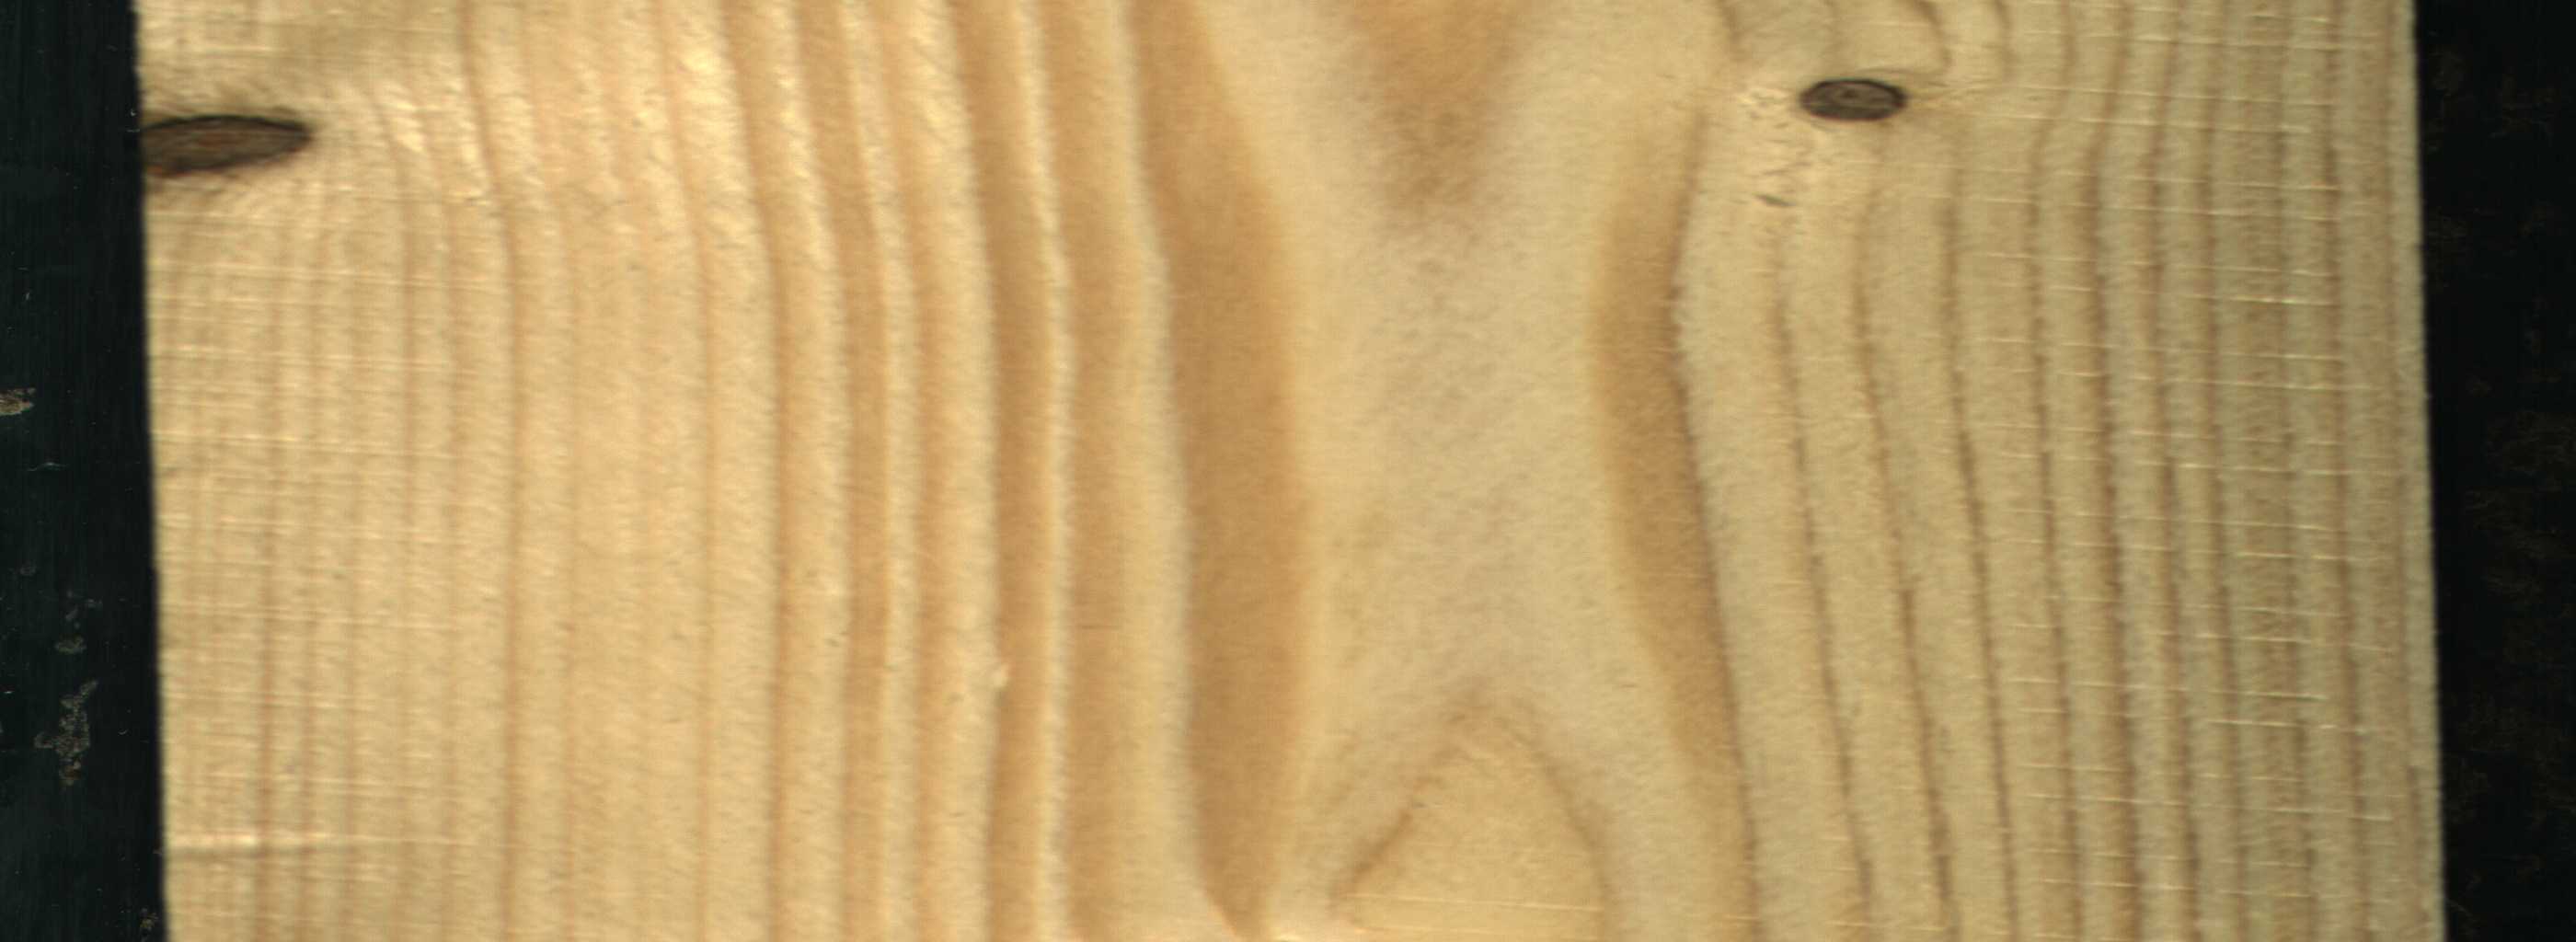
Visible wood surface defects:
Dead_Knot
Live_Knot